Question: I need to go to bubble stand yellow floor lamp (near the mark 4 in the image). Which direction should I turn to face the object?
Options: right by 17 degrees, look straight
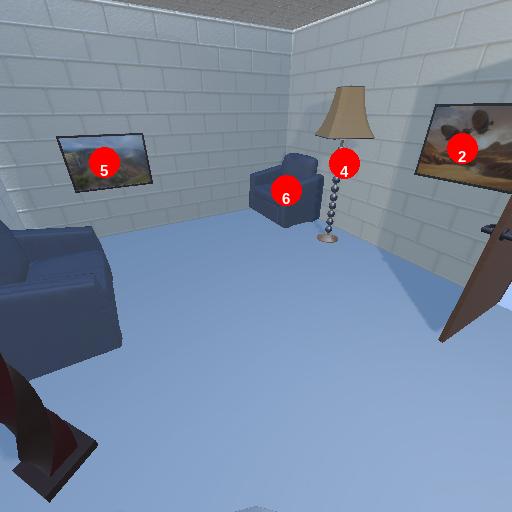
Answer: right by 17 degrees